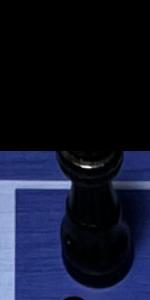
Label: Queen_Black